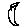
Label: moon